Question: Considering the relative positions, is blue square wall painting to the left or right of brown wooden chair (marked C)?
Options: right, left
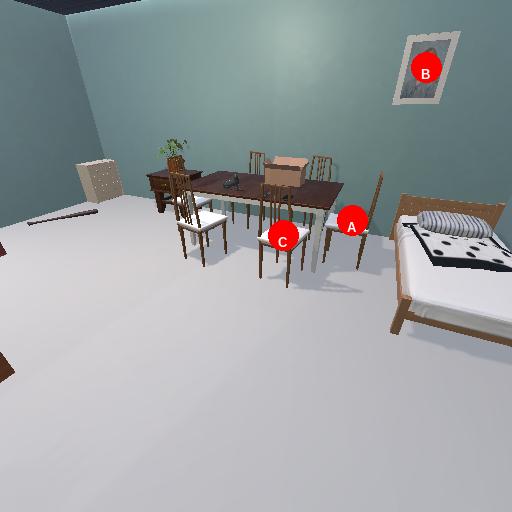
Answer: right